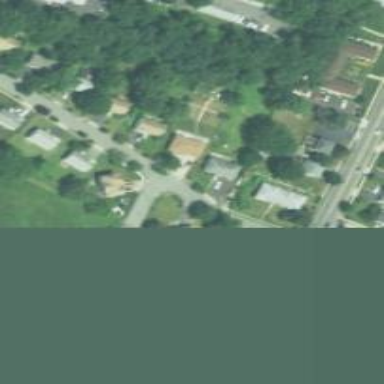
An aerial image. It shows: Residential road.